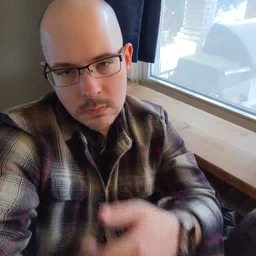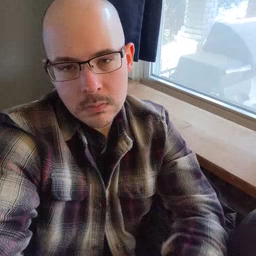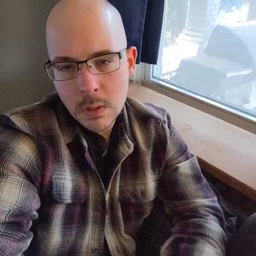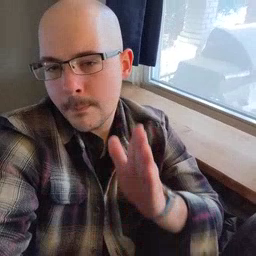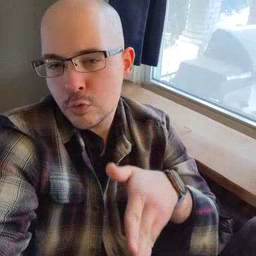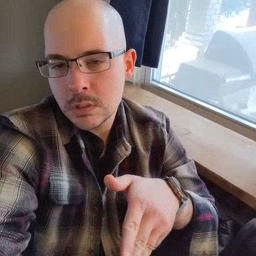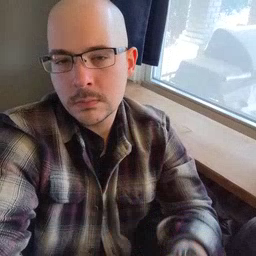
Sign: person